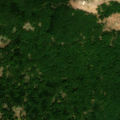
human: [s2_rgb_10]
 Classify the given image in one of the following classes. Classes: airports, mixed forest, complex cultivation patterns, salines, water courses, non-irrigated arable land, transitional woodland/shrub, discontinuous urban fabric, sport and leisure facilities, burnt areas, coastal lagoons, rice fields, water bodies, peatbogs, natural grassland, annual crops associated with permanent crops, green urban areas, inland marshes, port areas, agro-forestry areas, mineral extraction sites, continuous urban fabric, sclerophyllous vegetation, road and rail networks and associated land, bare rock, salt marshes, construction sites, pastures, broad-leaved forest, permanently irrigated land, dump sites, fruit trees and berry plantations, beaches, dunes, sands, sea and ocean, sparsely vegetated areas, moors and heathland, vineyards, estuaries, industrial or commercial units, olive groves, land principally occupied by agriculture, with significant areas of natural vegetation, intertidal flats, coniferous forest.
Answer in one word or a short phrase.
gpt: broad-leaved forest, mixed forest, natural grassland, transitional woodland/shrub